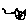
Label: cat